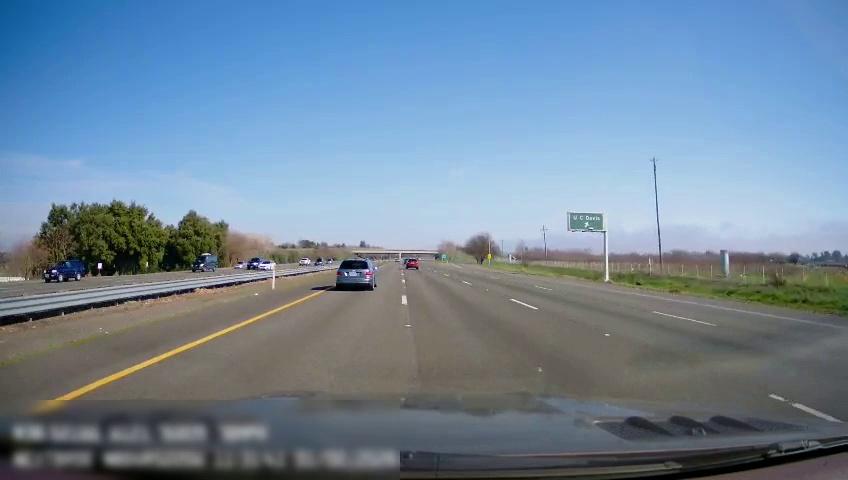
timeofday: Day
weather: Sunny
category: Drivable Space
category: Drivable Space
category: Vehicles | SUV
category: Vehicles | SUV
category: Vehicles | SUV
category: Vehicles | Van
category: Vehicles | SUV
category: Vehicles | Car
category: Vehicles | Car
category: Vehicles | Truck
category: Lanes | Current Lane
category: Lanes | Current Lane
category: Lanes | Alternate Lane
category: Lanes | Alternate Lane
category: Lanes | Alternate Lane
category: Traffic | Signs